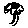
Label: flower